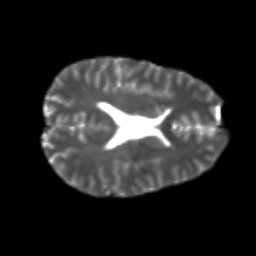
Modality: T2w
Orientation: axial
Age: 22
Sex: male
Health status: healthy
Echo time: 0.074 s